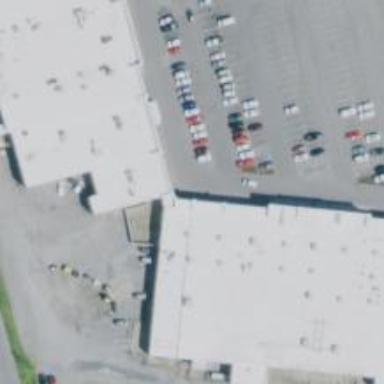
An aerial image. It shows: Commercial building housing mall.